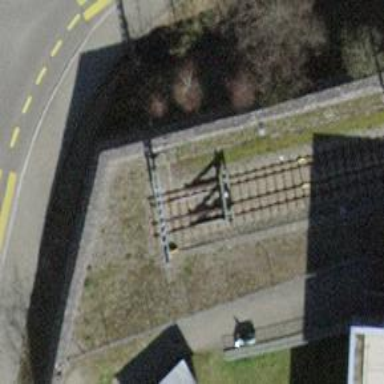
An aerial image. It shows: Single railway spur track.